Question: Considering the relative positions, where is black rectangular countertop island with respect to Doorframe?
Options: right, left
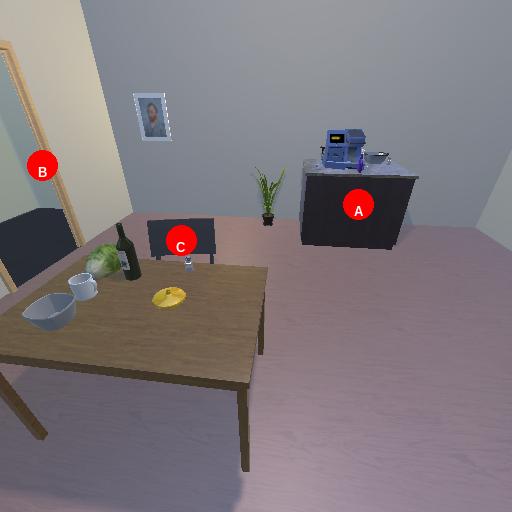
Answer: right